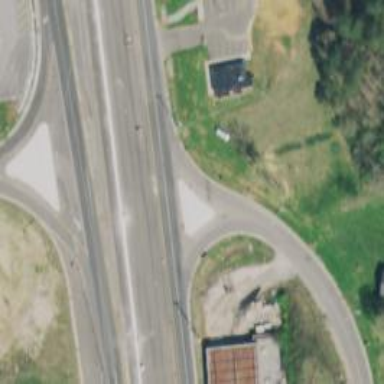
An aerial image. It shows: Secondary link road.